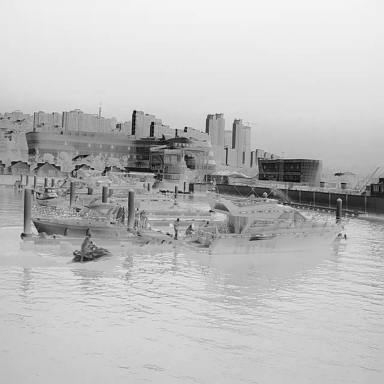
There are six canoes in the infrared image.